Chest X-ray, AP view. Patient: 63 years old, sex M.
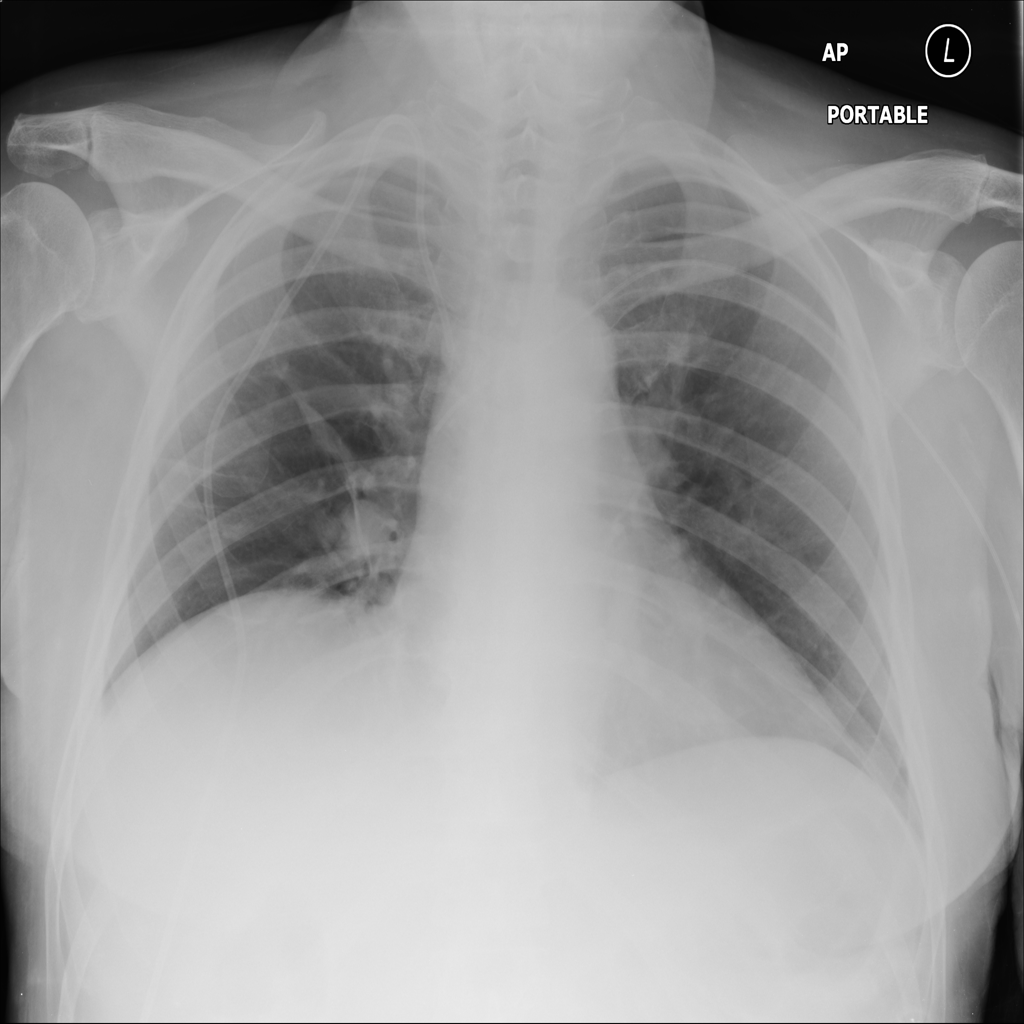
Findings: Atelectasis